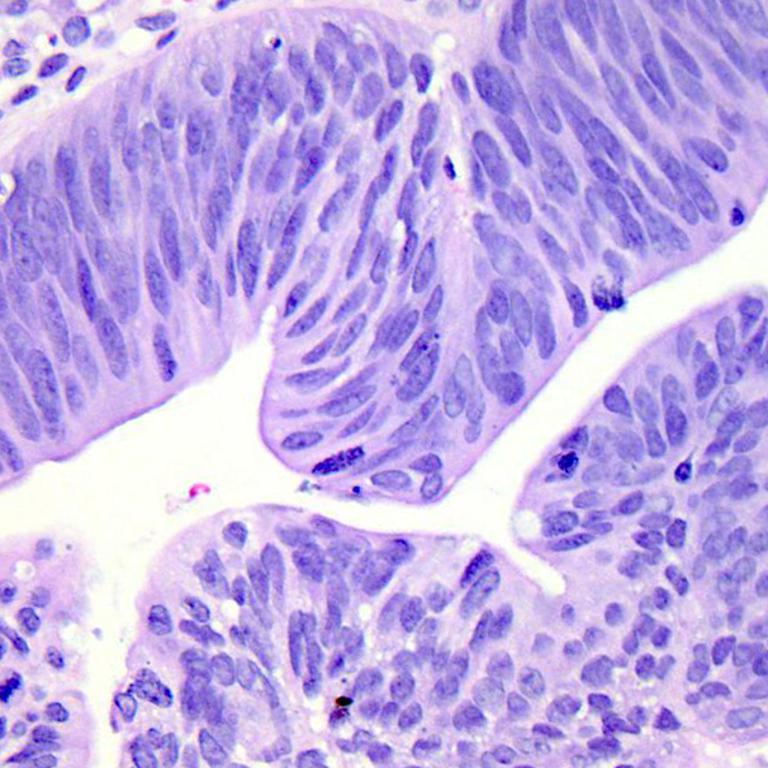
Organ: colon
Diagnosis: adenocarcinomas